Platform: macOS
Application: Arc Browser
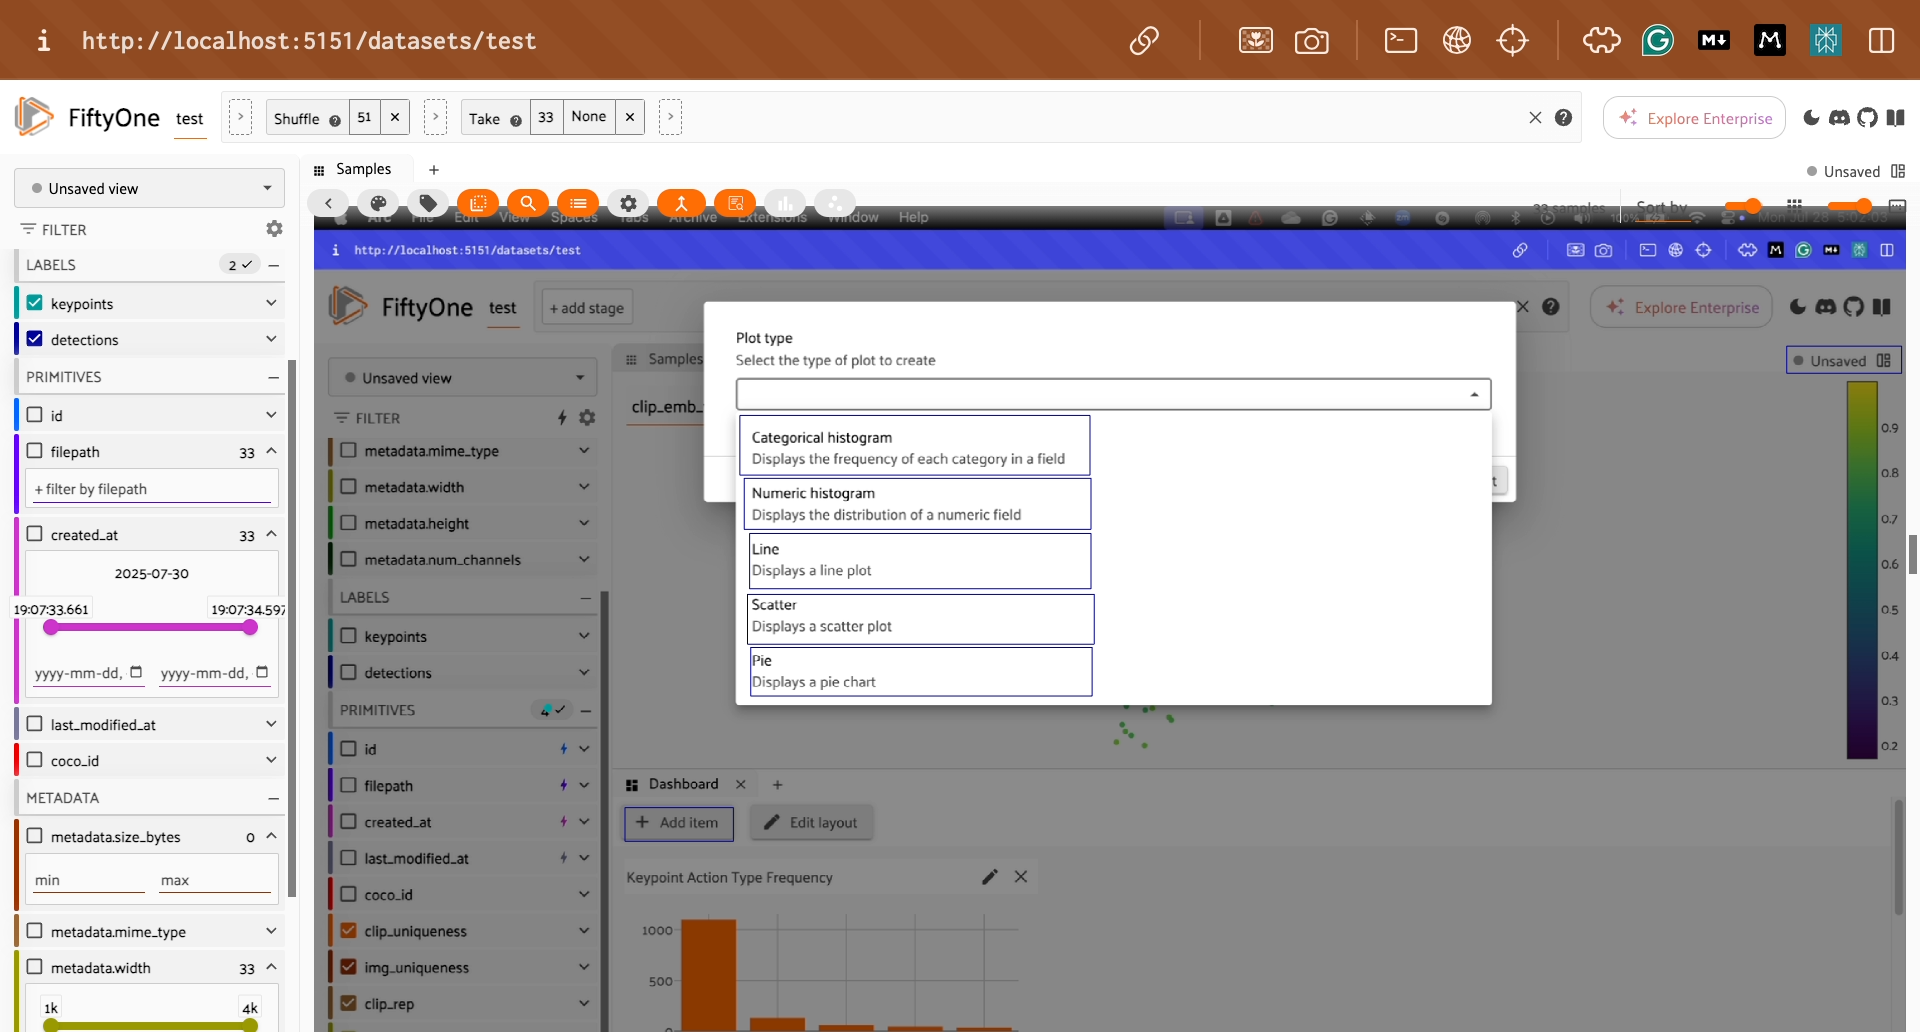
task_description: Scroll up on the sidebar
action_type: click
element_info: Slider
steps_since_start: 1